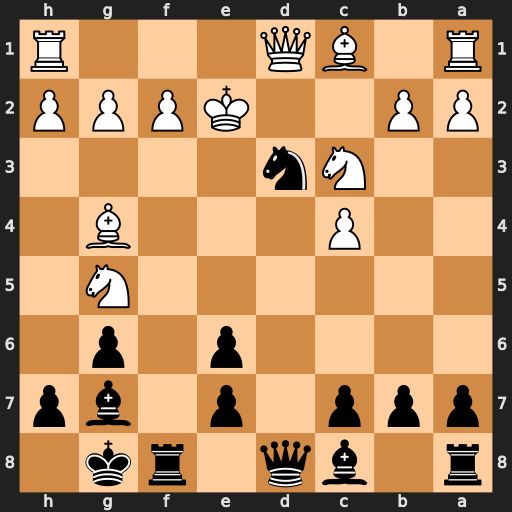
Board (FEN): r1bq1rk1/ppp1p1bp/4p1p1/6N1/2P3B1/2Nn4/PP2KPPP/R1BQ3R
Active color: b
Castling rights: -
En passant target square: -
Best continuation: Rxf2+ Ke3 Qd4#